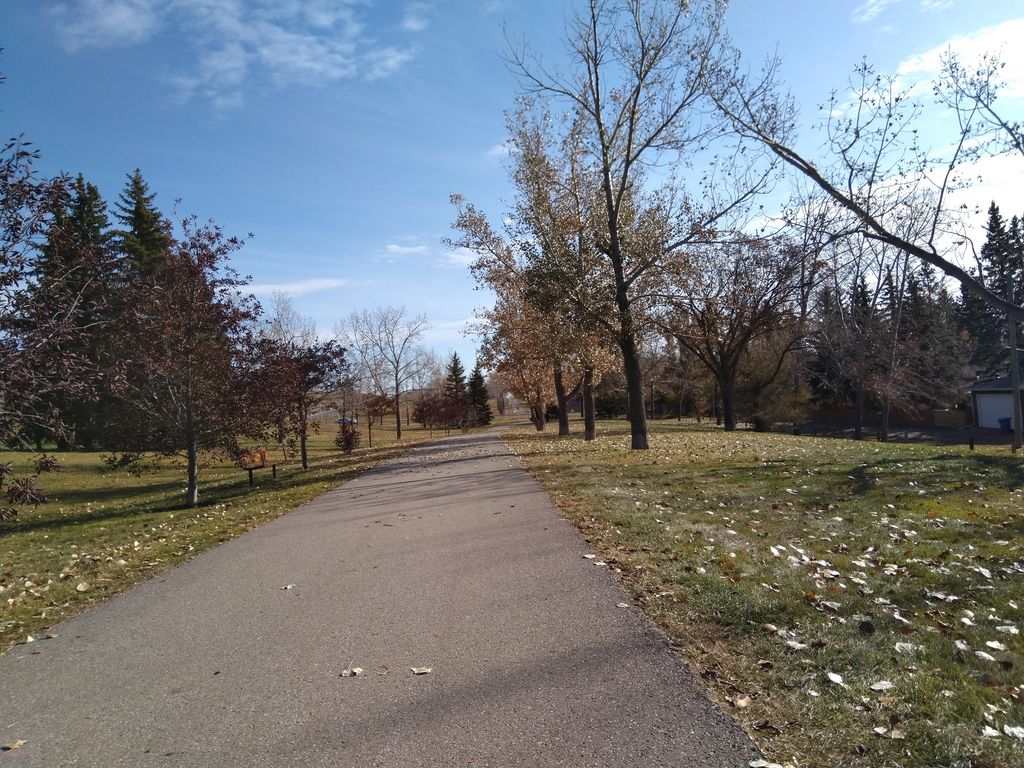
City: calgary